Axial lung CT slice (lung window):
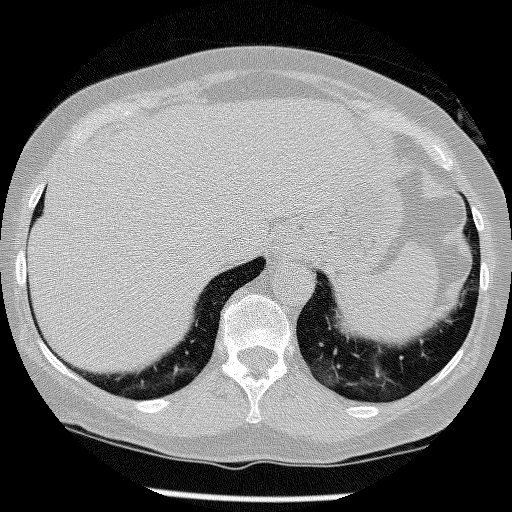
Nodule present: no